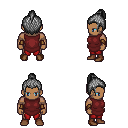
a pixel art fantasy rpg character, male body template, human, dark skin, maroon tunic, red pants, gray short topknot hairstyle, cloth bracers, brown shoes, four views (front, back, left, right), 2x2 character sprite sheet, small pixel art, hard edges, no anti-aliasing